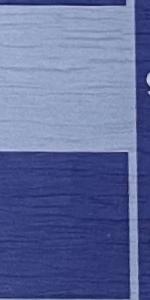
Label: Empty